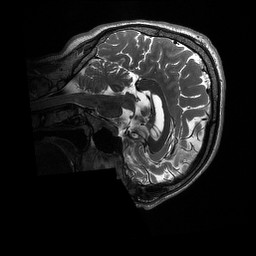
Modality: T2w
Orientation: sagittal
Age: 23
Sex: male